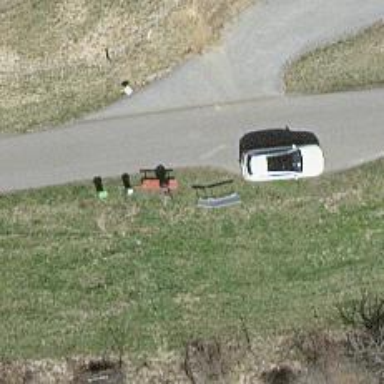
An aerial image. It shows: Bench for seating.